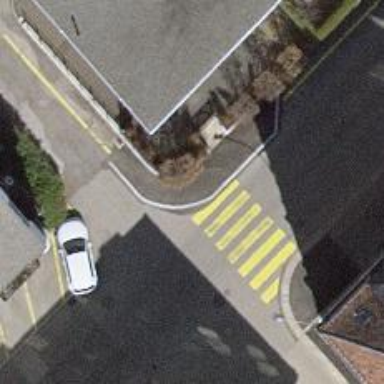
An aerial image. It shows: Marked zebra crossing with clear markings.